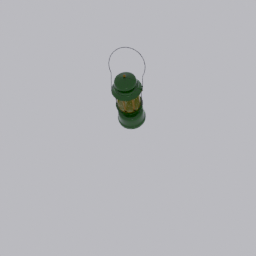
Label: lighting